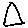
Label: triangle